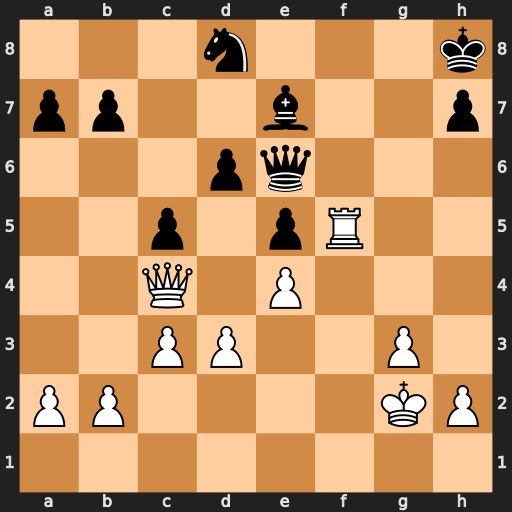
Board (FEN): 3n3k/pp2b2p/3pq3/2p1pR2/2Q1P3/2PP2P1/PP4KP/8
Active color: w
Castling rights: -
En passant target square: -
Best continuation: Qxe6 Nxe6 Rf7